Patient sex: M
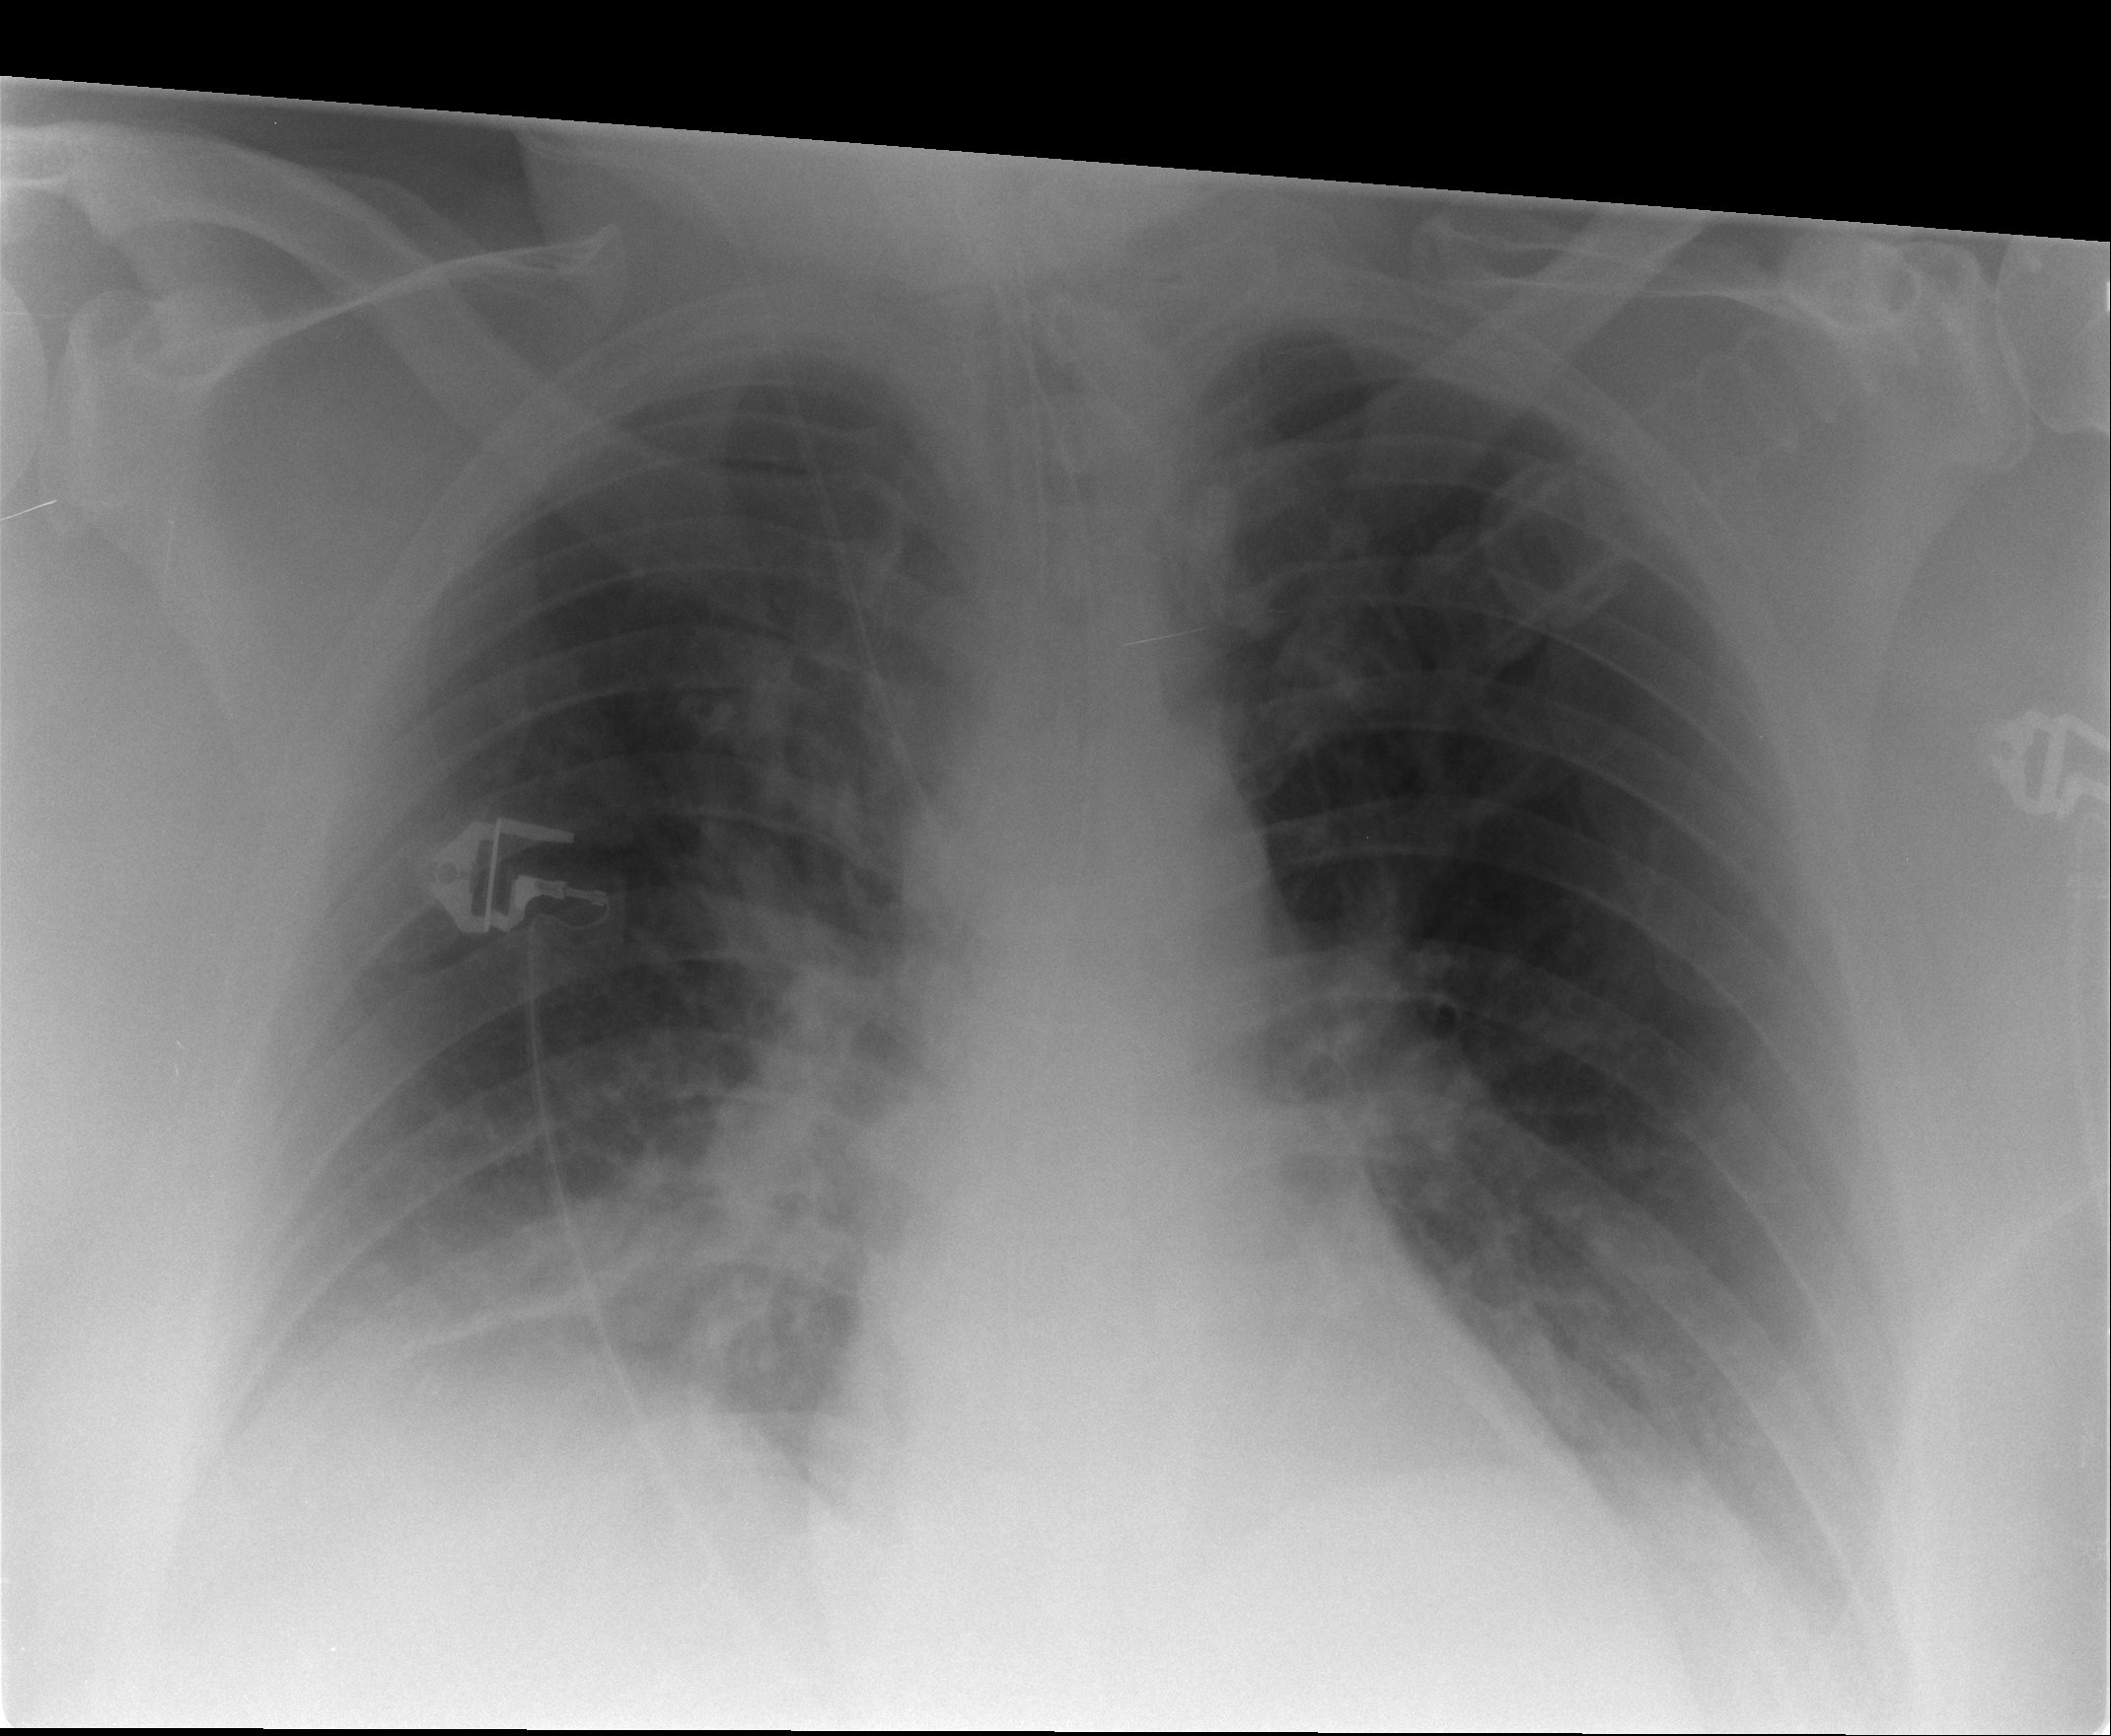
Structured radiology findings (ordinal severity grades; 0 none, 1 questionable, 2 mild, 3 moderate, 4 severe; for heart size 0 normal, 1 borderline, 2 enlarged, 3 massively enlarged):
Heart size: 0
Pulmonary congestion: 2
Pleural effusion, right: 1
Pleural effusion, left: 1
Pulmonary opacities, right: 0
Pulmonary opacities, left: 0
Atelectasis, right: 2
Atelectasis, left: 2